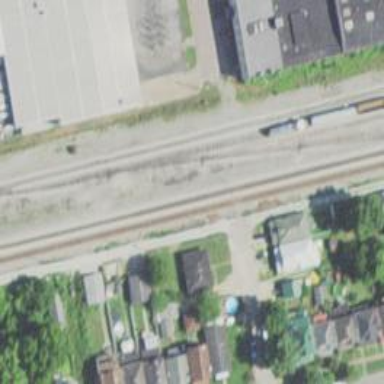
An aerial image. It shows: Alley with asphalt surface designated as service road.